Aerial crown-view tile of a tropical tree (Barro Colorado Island, Panama), acquired 20250818:
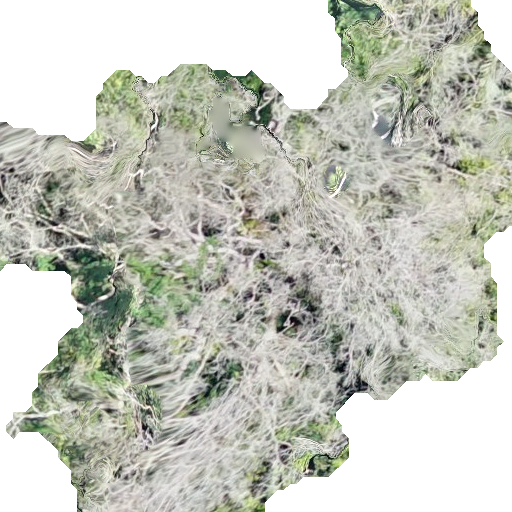
Species: Terminalia amazonia
GBIF accepted scientific name: Terminalia amazonica
Crown area: 306.631 m²